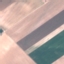
Land use / land cover class: AnnualCrop